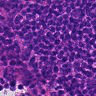
Metastatic tissue present: no